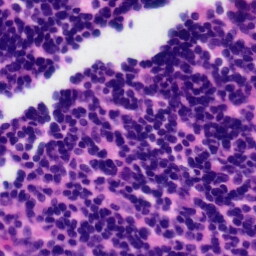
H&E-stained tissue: Tonsil